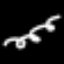
Label: squiggle